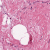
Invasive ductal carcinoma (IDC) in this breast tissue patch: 0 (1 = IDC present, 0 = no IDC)